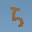
Label: 5